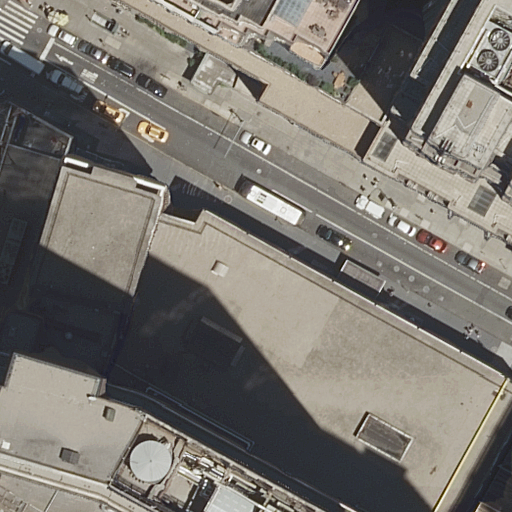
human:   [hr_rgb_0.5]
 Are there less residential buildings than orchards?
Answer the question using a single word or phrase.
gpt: no

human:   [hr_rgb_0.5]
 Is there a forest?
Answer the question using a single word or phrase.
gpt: no

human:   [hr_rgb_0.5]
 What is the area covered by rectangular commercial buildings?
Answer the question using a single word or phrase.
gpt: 0m2

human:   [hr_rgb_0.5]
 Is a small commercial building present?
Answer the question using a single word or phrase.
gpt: no

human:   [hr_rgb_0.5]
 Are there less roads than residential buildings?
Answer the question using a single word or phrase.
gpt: yes

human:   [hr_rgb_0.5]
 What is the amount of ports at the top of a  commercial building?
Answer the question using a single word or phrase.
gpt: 0

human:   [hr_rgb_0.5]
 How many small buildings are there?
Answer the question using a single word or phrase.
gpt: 1

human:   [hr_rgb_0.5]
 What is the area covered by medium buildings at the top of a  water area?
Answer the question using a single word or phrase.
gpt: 0m2

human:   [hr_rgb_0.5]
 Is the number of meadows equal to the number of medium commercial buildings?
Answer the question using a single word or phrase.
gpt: yes

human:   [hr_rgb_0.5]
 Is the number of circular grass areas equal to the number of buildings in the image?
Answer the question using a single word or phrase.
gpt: no

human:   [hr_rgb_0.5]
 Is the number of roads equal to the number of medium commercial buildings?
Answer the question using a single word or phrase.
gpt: no

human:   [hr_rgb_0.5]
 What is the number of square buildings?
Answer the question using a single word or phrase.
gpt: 0

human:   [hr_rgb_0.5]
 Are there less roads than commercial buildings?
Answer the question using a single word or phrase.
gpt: no

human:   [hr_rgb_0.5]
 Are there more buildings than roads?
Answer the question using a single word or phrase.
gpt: yes

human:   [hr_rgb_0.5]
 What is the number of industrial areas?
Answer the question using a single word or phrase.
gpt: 0

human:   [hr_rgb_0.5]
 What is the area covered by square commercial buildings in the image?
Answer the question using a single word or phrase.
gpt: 0m2

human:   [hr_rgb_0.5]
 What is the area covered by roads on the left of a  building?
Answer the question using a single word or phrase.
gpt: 0m2

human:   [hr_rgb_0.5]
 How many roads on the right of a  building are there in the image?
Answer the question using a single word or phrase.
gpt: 3

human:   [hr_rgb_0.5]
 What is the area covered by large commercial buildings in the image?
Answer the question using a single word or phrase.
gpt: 0m2

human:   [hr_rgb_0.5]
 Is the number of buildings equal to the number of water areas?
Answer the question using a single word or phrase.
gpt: no

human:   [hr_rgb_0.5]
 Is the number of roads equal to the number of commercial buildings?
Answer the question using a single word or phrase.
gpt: no

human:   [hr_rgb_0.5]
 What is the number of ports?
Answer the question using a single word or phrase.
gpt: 0

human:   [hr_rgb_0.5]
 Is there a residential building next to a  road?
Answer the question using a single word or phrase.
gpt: yes

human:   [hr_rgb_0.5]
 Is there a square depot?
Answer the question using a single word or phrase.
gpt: no

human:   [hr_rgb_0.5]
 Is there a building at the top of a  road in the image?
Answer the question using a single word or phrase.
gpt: yes

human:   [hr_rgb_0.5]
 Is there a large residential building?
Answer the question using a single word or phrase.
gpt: yes

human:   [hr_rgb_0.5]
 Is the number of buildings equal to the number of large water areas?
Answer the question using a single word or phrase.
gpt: no

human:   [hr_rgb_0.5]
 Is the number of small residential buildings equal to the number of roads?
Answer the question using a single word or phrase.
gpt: no

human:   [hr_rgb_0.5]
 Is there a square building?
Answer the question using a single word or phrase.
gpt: no

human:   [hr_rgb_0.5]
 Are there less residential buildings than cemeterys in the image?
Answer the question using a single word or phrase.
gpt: no

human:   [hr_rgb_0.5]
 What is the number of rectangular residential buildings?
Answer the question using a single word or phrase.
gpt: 1

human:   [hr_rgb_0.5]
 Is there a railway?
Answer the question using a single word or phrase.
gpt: no

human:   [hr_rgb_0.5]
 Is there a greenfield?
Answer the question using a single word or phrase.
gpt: no

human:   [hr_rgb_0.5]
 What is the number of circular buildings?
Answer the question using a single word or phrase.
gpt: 0

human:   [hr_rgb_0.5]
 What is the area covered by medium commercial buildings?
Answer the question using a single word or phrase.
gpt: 0m2

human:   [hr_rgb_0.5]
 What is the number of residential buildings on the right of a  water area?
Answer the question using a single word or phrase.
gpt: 0